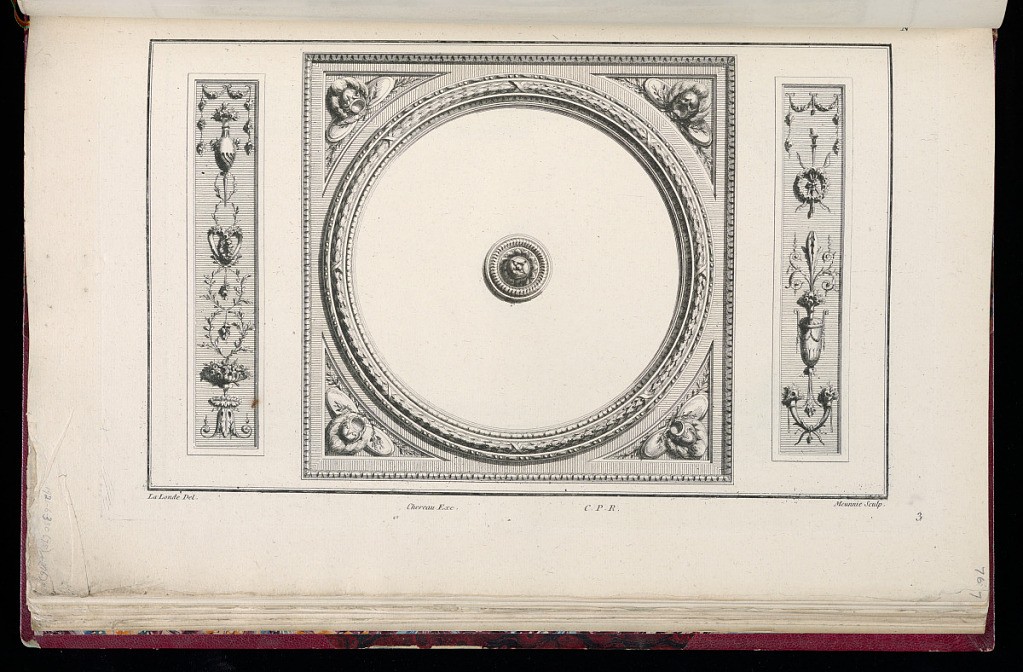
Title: Ceiling Design
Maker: Richard de Lalonde, French, active 1780–96
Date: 1785-1788
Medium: Etching on off-white laid paper
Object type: Print
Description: Square ceiling design with circular frame and a rosette in the center. From the sight edge, the frame features bands of lamb tongue, bound leaf, and bead and dart course. The vertical panel on the left features a guilloche of leaves interspersed with small floral drops, and a vase at top. The vertical panel on the right has, from bottom to top, horns of plenty, a two-handled vase, and a floral wreath with a torch and bows behind it. The plate is signed and numbered.